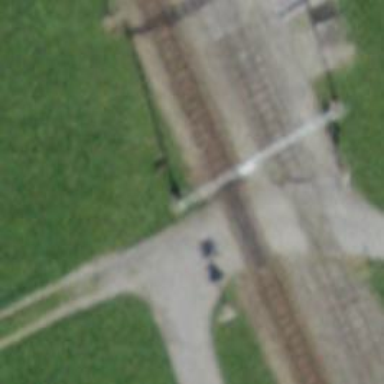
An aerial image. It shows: Railway level crossing.